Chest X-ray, PA view. Patient: 21 years old, sex F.
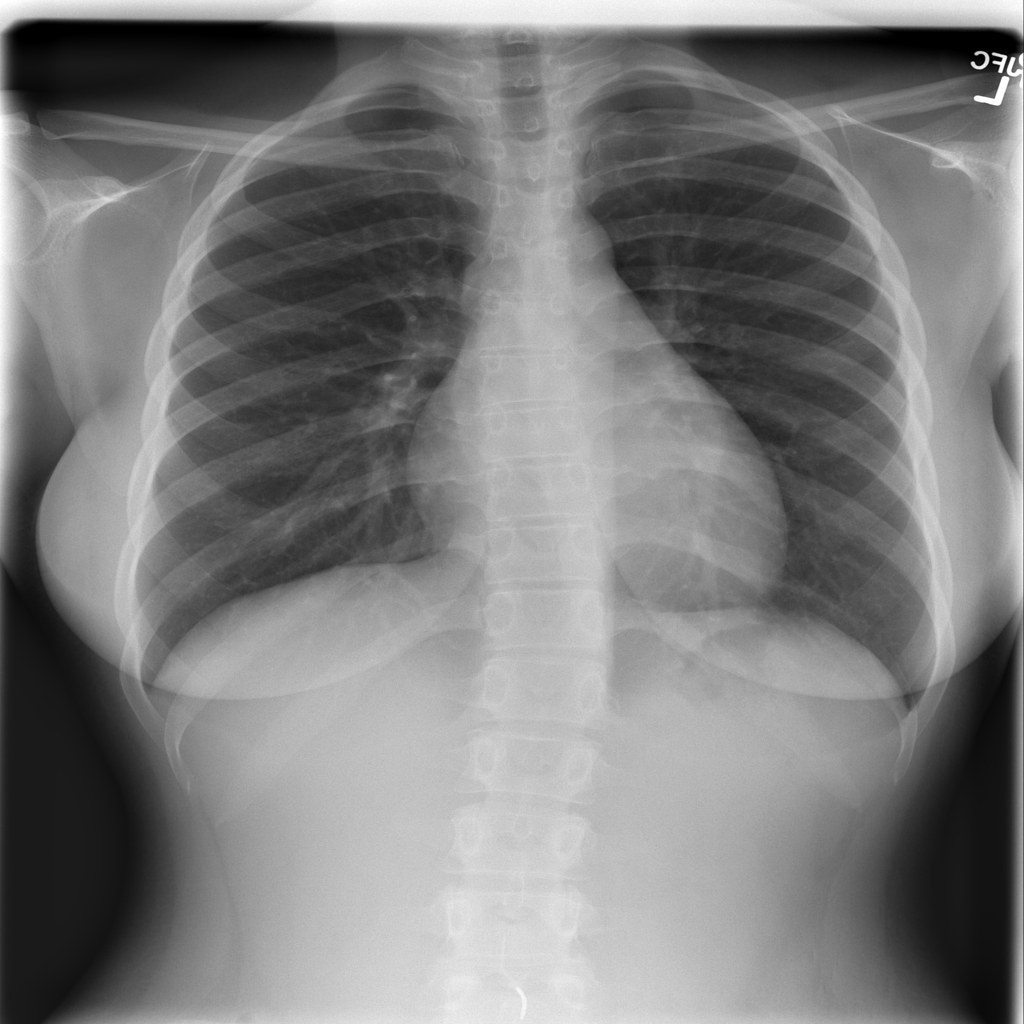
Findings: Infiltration